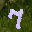
Label: 7